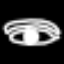
Label: frog